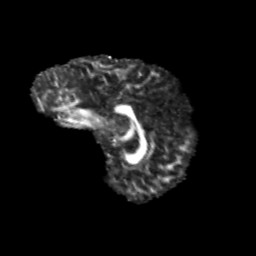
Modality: FA
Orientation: sagittal
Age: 13
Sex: male
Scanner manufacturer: siemens
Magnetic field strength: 3 T
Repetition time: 3.8 s
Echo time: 0.07 s